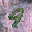
Label: 9